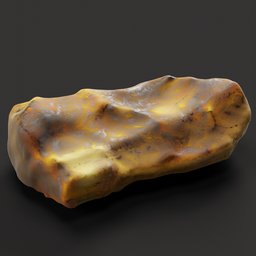
Label: nature